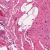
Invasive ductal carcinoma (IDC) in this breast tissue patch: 0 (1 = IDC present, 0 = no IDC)